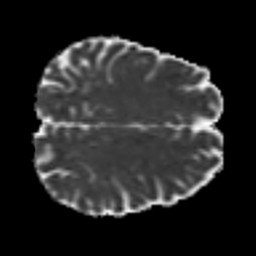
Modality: MD
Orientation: axial
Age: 20
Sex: female
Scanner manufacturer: siemens
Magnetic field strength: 3 T
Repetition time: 7 s
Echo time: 0.0926 s